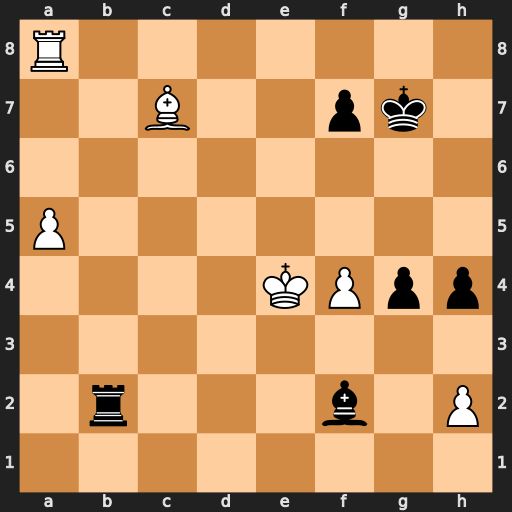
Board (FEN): R7/2B2pk1/8/P7/4KPpp/8/1r3b1P/8
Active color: w
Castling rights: -
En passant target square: -
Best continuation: Be5+ f6 Bxb2